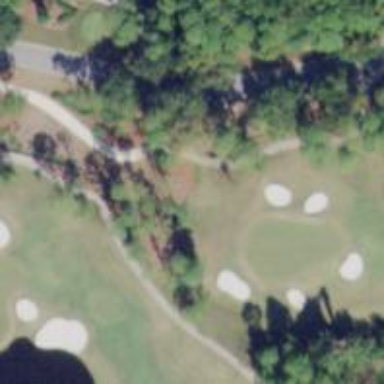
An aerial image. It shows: Path used for both walking and golf.